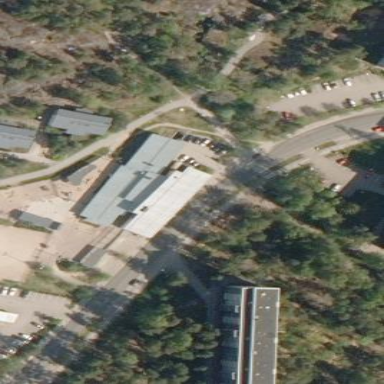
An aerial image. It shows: Public building with skillion roof shape.